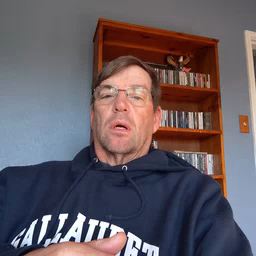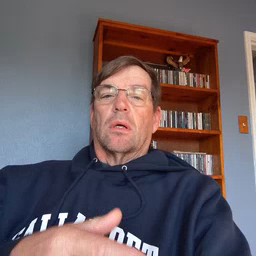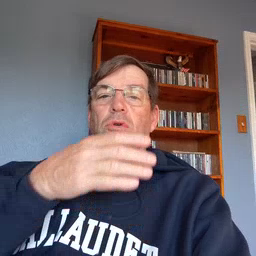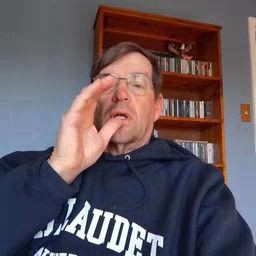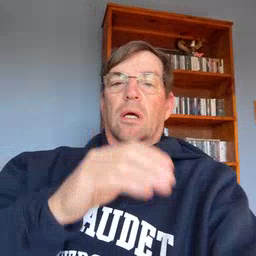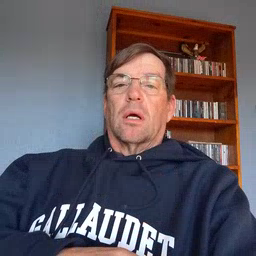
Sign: drink